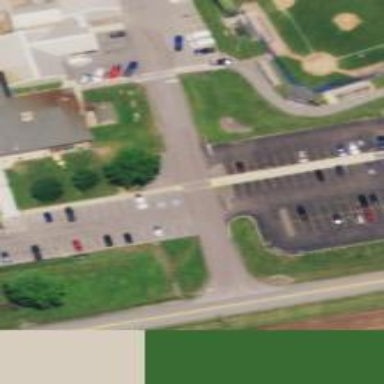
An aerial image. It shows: Parking area with surface.